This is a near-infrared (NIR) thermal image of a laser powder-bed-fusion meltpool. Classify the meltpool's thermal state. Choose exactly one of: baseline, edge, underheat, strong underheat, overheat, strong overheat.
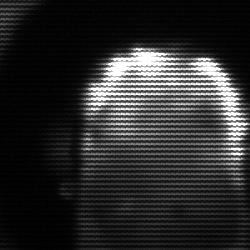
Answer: baseline